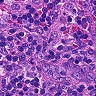
Metastatic tissue present: no